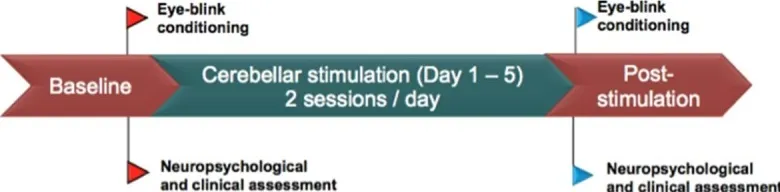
Stimulation protocol and clinical assessment.
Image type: chart (chart)